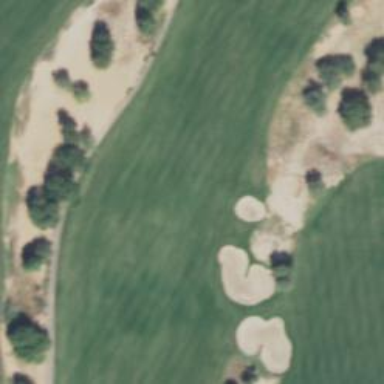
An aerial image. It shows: View of golf hole.